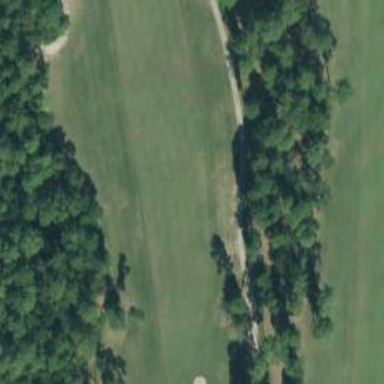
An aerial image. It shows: Grassy area designated as golf fairway.